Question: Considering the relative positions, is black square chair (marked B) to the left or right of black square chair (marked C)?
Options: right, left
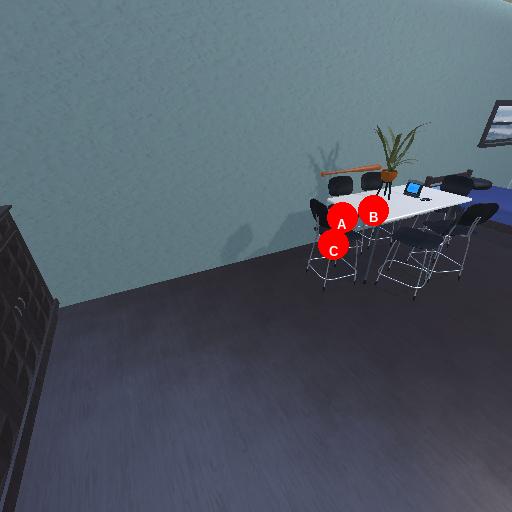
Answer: right